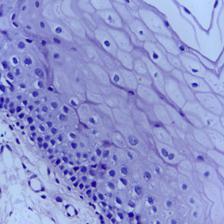
Diagnosis: Normal